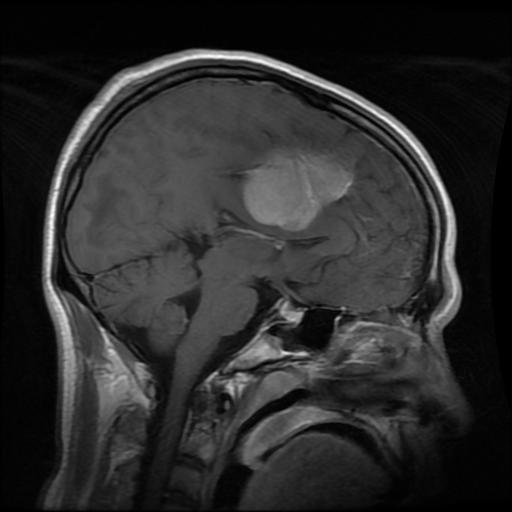
Label: meningioma